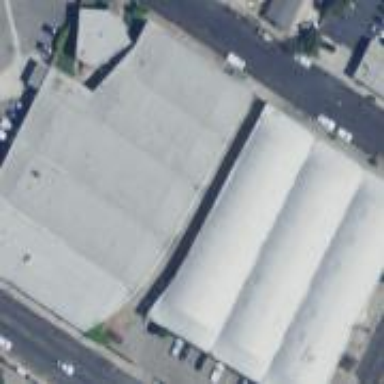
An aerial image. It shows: Warehouse building.